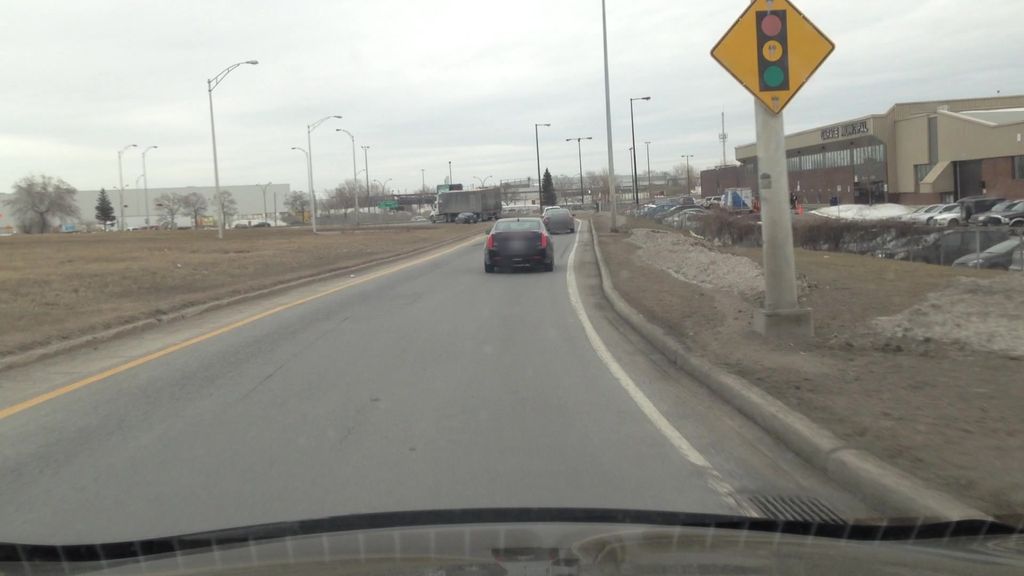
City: montreal